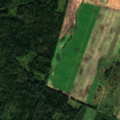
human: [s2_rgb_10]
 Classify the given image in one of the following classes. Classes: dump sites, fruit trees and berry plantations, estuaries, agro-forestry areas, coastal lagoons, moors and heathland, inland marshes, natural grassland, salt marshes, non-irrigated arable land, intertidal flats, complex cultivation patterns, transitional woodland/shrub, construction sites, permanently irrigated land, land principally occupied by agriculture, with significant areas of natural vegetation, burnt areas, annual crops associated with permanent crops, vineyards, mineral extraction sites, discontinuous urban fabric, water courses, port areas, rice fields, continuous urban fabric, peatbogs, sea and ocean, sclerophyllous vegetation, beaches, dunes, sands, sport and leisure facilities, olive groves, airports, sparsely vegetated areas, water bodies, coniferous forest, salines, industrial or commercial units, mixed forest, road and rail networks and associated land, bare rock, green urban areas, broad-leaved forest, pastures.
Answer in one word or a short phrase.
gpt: non-irrigated arable land, pastures, broad-leaved forest, mixed forest